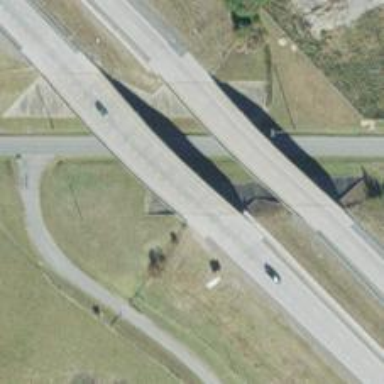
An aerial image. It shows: Beam-structured bridge on motorway.